Question: While I was testing the send and receive methods which I created for my project I ran into a strange problem.
When I send a certain message using a correlationId that is based on a UUID object, the receiving party gets a slightly modified version of this correlationId (which cannot be deserialised).
On the sending side I do this:
'''
MessageProperties properties = new MessageProperties();
properties.setCorrelationId(MessageSerializer.serialize(UUID.randomUUID().toString()));
'''
On my last test the UUID generated was: ""
This generates the following correlationId (when serialized):
'''
[-84, -19, 0, 5, 116, 0, 36, 100, 52, 49, 55, 48, 50, 52, 51, 45, 57, 101, 55, 101, 45, 52, 99, 52, 50, 45, 57, 49, 54, 56, 45, 102, 57, 100, 97, 52, 100, 101, 98, 99, 53, 98, 98]
'''
When I receive the message on the other side this id is slightly changed:
'''
[-17, -65, -67, -17, -65, -67, 0, 5, 116, 0, 36, 100, 52, 49, 55, 48, 50, 52, 51, 45, 57, 101, 55, 101, 45, 52, 99, 52, 50, 45, 57, 49, 54, 56, 45, 102, 57, 100, 97, 52, 100, 101, 98, 99, 53, 98, 98]
'''
When using the RabbitMQ management plugin I noticed that the id already changed upon arrival at the queue.

Tracing my code on the sending side brings me to the send option of the RabbitTemplate class.
'''
RabbitTemplate template = new RabbitTemplate(connection);
template.setExchange("amq.direct");
template.setRoutingKey("some.route");
template.send(message);
'''
But I can't figure out what's causing this problem. I guess it's just me using the correlationId option the wrong way. Could someone help me out?
Appreciate it.
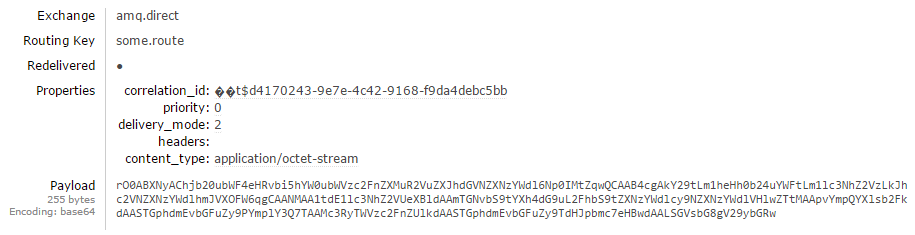
Answer: Explanation is the following:
1. You serialize the UUID string to a byte array
2. Your serialization prepends non ascii character to this array ([-17, -65, -67, -17, -65, -67, 0, 5, 116, 0, 36,...])
3. The reference documentation states that the correlation id is a shortstr. RabbitMQ client converts this byte array to a string using new String(yourArray , "UTF-8").
4. The non ascii character "corrupt" the conversion from byte[] to string
You can get the same result with the following code:
'''
new String(MessageSerializer.serialize(UUID.randomUUID().toString()) , "UTF-8").getByte("UTF-8")
'''
Which will return:
'''
[-17, -65, -67, -17, -65, -67, 0, 5, 116, 0, 36, 100, 52, 49, 55, 48, 50, 52, 51, 45, 57, 101, 55, 101, 45, 52, 99, 52, 50, 45, 57, 49, 54, 56, 45, 102, 57, 100, 97, 52, 100, 101, 98, 99, 53, 98, 98]
'''